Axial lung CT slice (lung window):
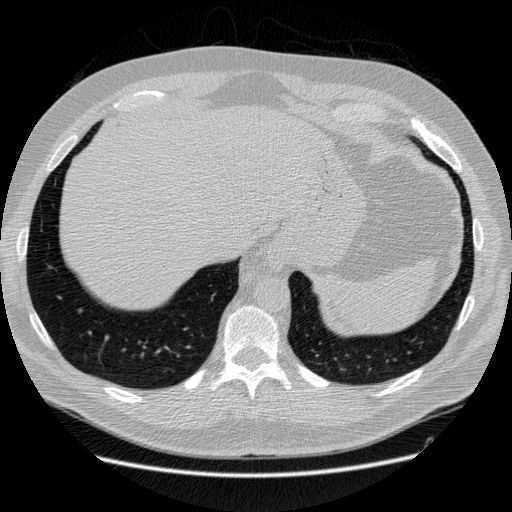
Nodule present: no